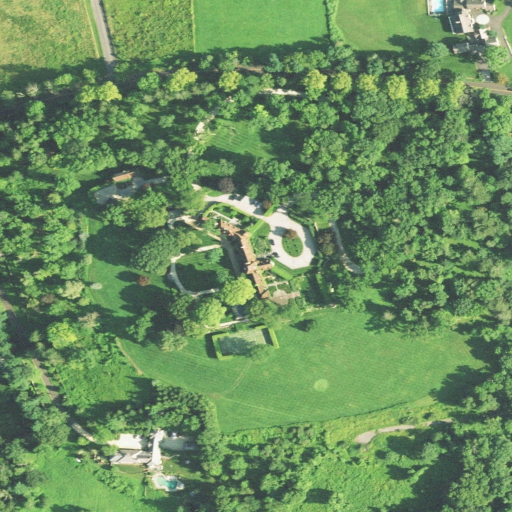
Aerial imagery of mountain in Connecticut named Round Hill containing mixed forest, deciduous forest, shrub, open development, pasture, low intensity development, medium intensity development, and grassland